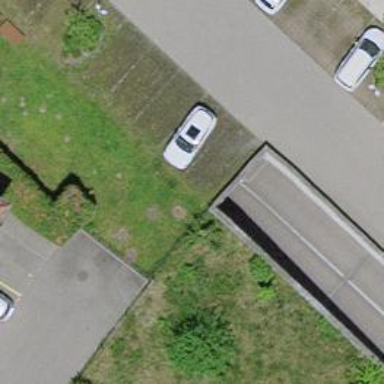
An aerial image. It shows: Parking area.